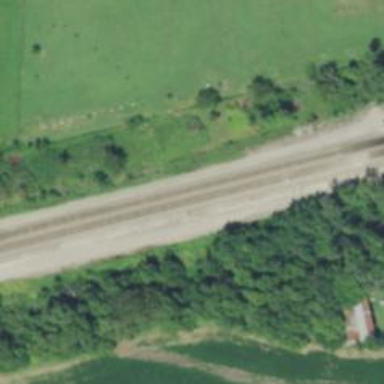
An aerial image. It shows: Abandoned railway.